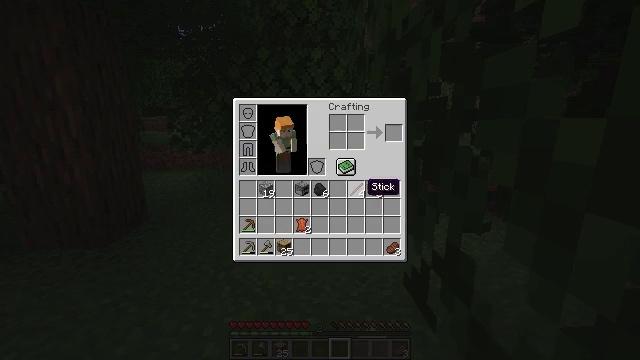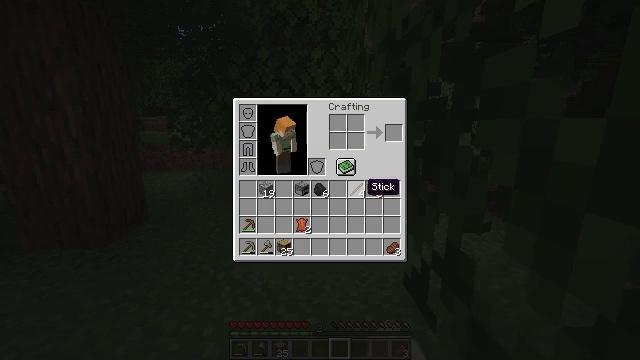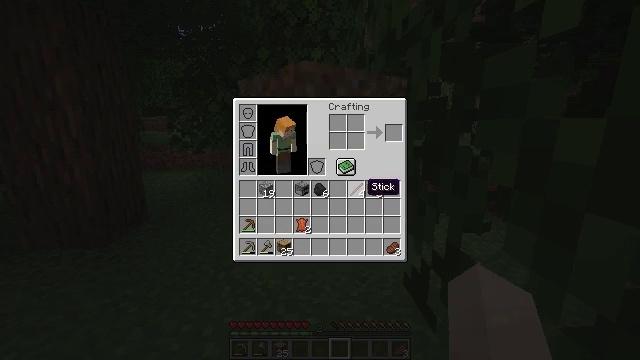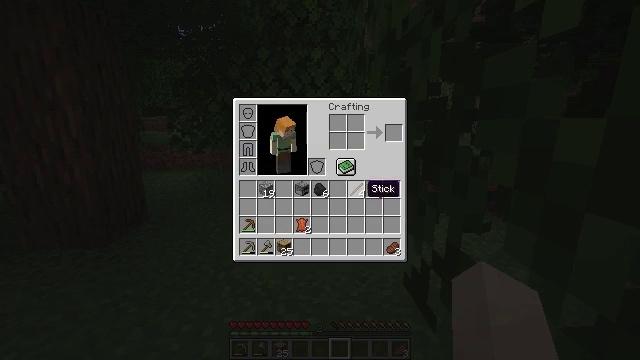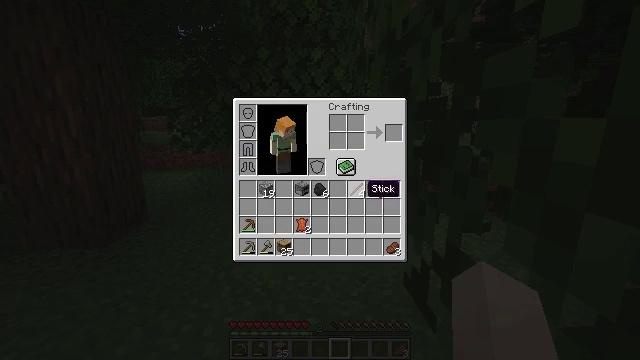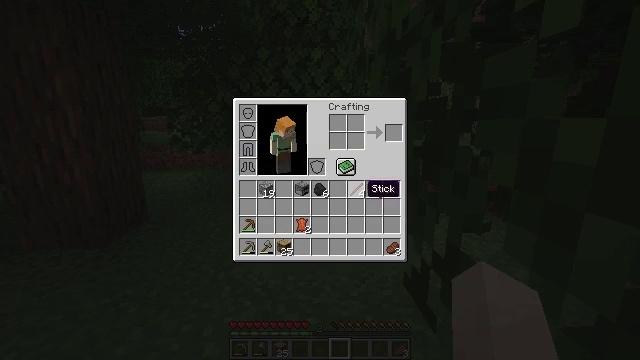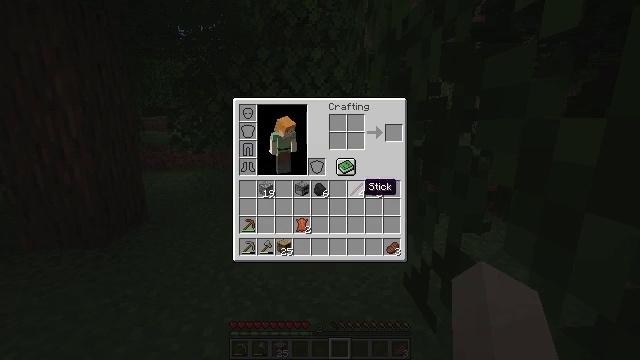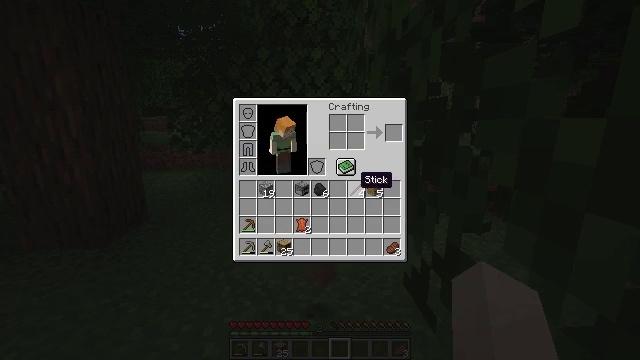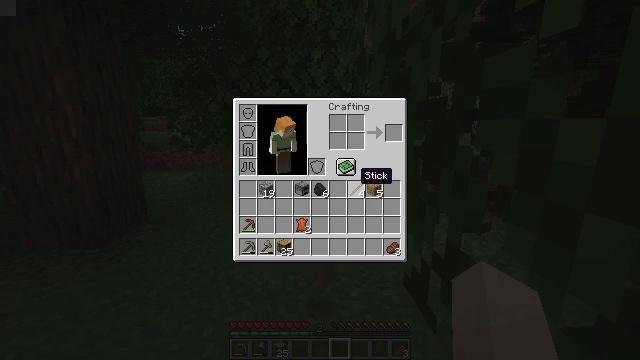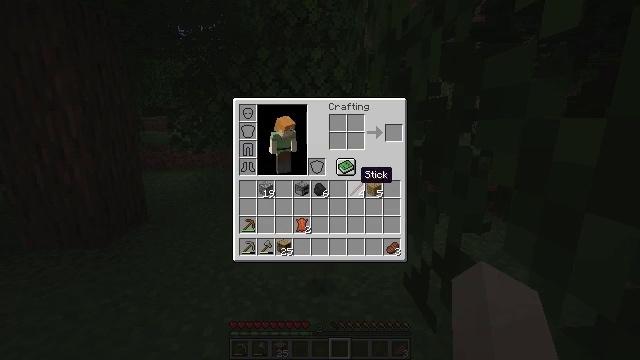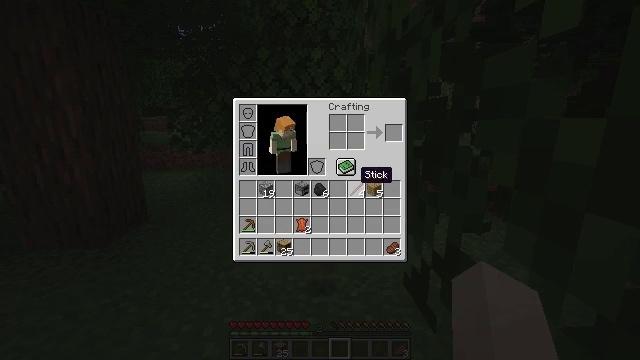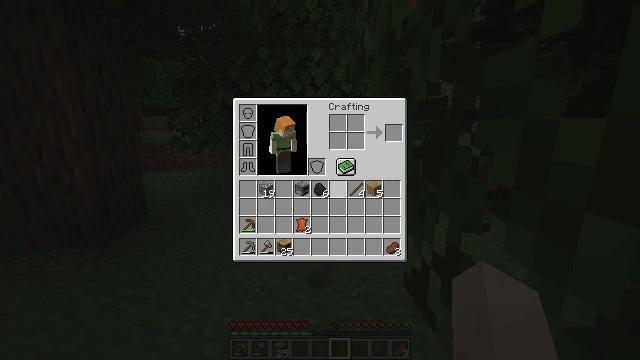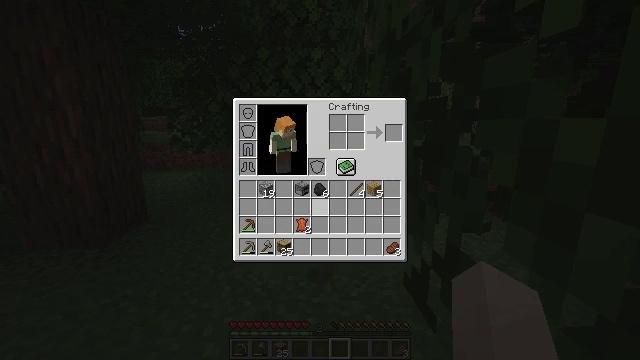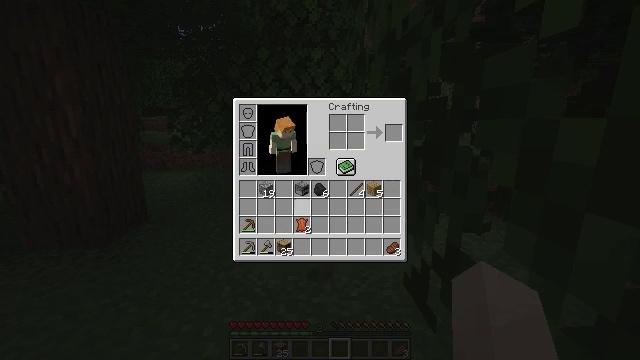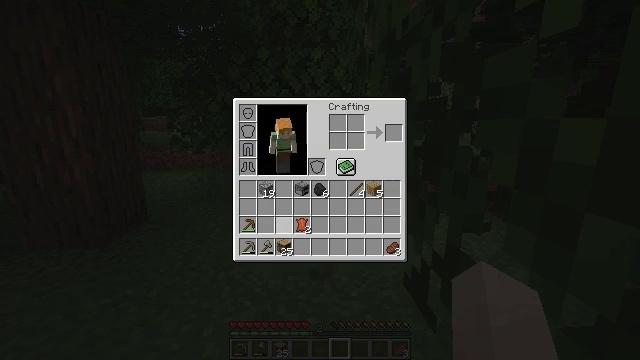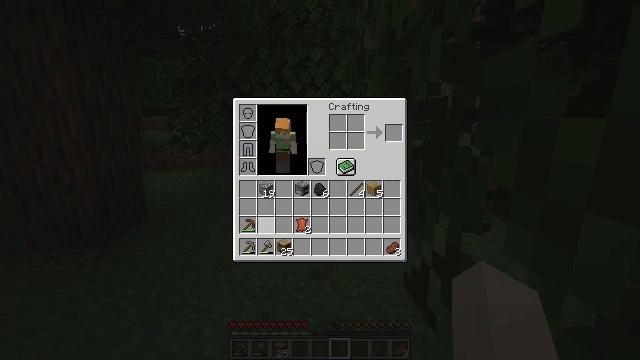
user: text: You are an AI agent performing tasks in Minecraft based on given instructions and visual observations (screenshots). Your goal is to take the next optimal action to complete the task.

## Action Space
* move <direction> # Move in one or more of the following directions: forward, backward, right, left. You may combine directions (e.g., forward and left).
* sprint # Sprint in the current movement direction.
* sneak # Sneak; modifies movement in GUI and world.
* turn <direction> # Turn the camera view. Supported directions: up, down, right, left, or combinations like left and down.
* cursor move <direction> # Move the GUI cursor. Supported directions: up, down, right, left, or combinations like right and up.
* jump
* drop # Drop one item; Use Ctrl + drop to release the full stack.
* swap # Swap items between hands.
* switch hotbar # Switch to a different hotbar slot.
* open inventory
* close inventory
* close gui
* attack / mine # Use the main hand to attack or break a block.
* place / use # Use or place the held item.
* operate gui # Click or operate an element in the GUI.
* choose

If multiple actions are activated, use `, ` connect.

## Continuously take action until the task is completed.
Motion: motion action
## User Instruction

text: Retrieve the smoker into your inventory.
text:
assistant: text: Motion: open gui
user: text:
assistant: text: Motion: no_op
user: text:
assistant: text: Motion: no_op
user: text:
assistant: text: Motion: no_op
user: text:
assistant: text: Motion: no_op
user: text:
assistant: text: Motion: no_op
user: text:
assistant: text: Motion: cursor move up
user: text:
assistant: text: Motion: no_op
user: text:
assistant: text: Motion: no_op
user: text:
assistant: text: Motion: no_op
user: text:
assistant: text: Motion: cursor move left
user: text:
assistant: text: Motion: cursor move left and down
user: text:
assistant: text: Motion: cursor move left and down
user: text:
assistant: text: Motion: cursor move left
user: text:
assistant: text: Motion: no_op
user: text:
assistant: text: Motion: no_op
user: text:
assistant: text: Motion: no_op
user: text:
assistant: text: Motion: cursor move right
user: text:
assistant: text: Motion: cursor move right
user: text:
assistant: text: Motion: no_op
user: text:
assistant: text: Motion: cursor move left
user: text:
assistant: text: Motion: cursor move left
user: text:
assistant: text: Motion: cursor move left
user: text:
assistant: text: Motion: no_op
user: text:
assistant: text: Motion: no_op
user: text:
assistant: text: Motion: cursor move down
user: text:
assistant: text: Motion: no_op
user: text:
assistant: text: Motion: no_op
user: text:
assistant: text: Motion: close gui
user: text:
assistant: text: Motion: no_op